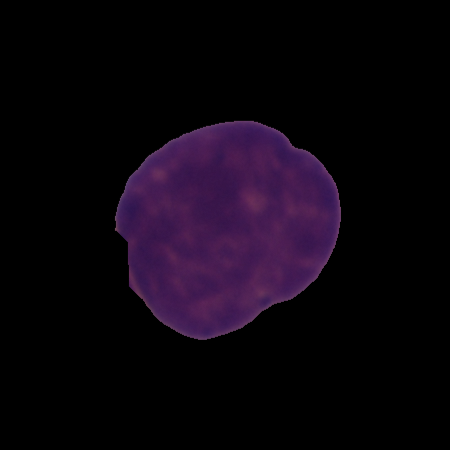
Label: cancer